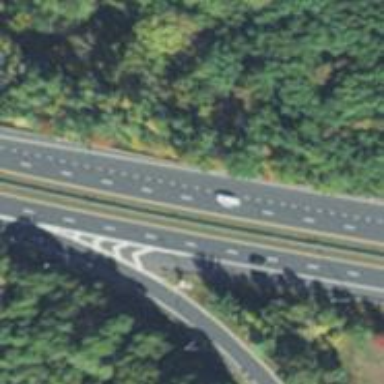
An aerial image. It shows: Asphalt motorway.